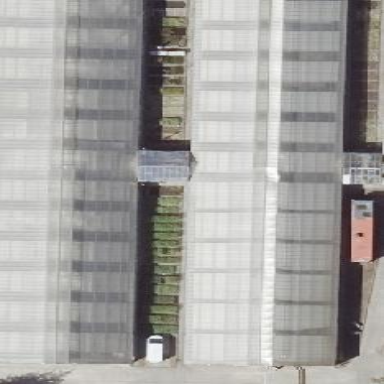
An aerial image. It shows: Greenhouse with gabled roof.